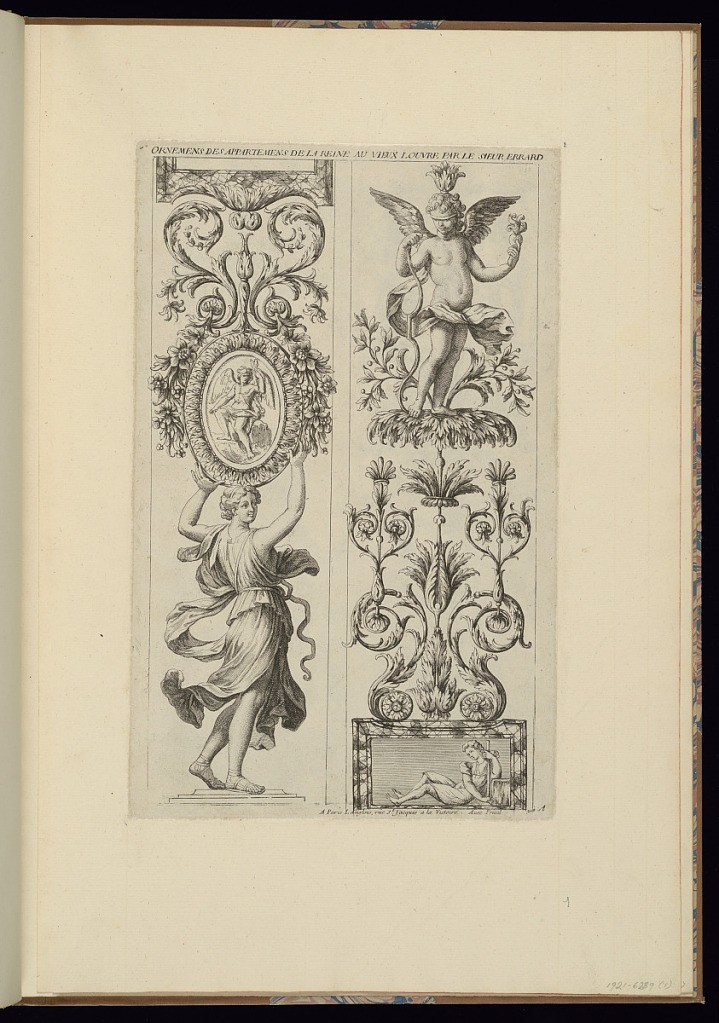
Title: Two Panels of Ornament Design
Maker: Charles Errard, French, c. 1601 - 1689
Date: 1664-1689
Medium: Engraving on laid paper
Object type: Print
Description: Two vertical panels of ornament design. The left panel features a woman in antique costume holding aloft an oval medallion with a scene of Eros, and which sprouts scrolling acanthus leaves. The right panel features a rectangular relief at the bottom with a reclining figure, grotesque scrolling acanthus leaves, and a blindfolded Eros. The plate is numbered but not signed.